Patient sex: M
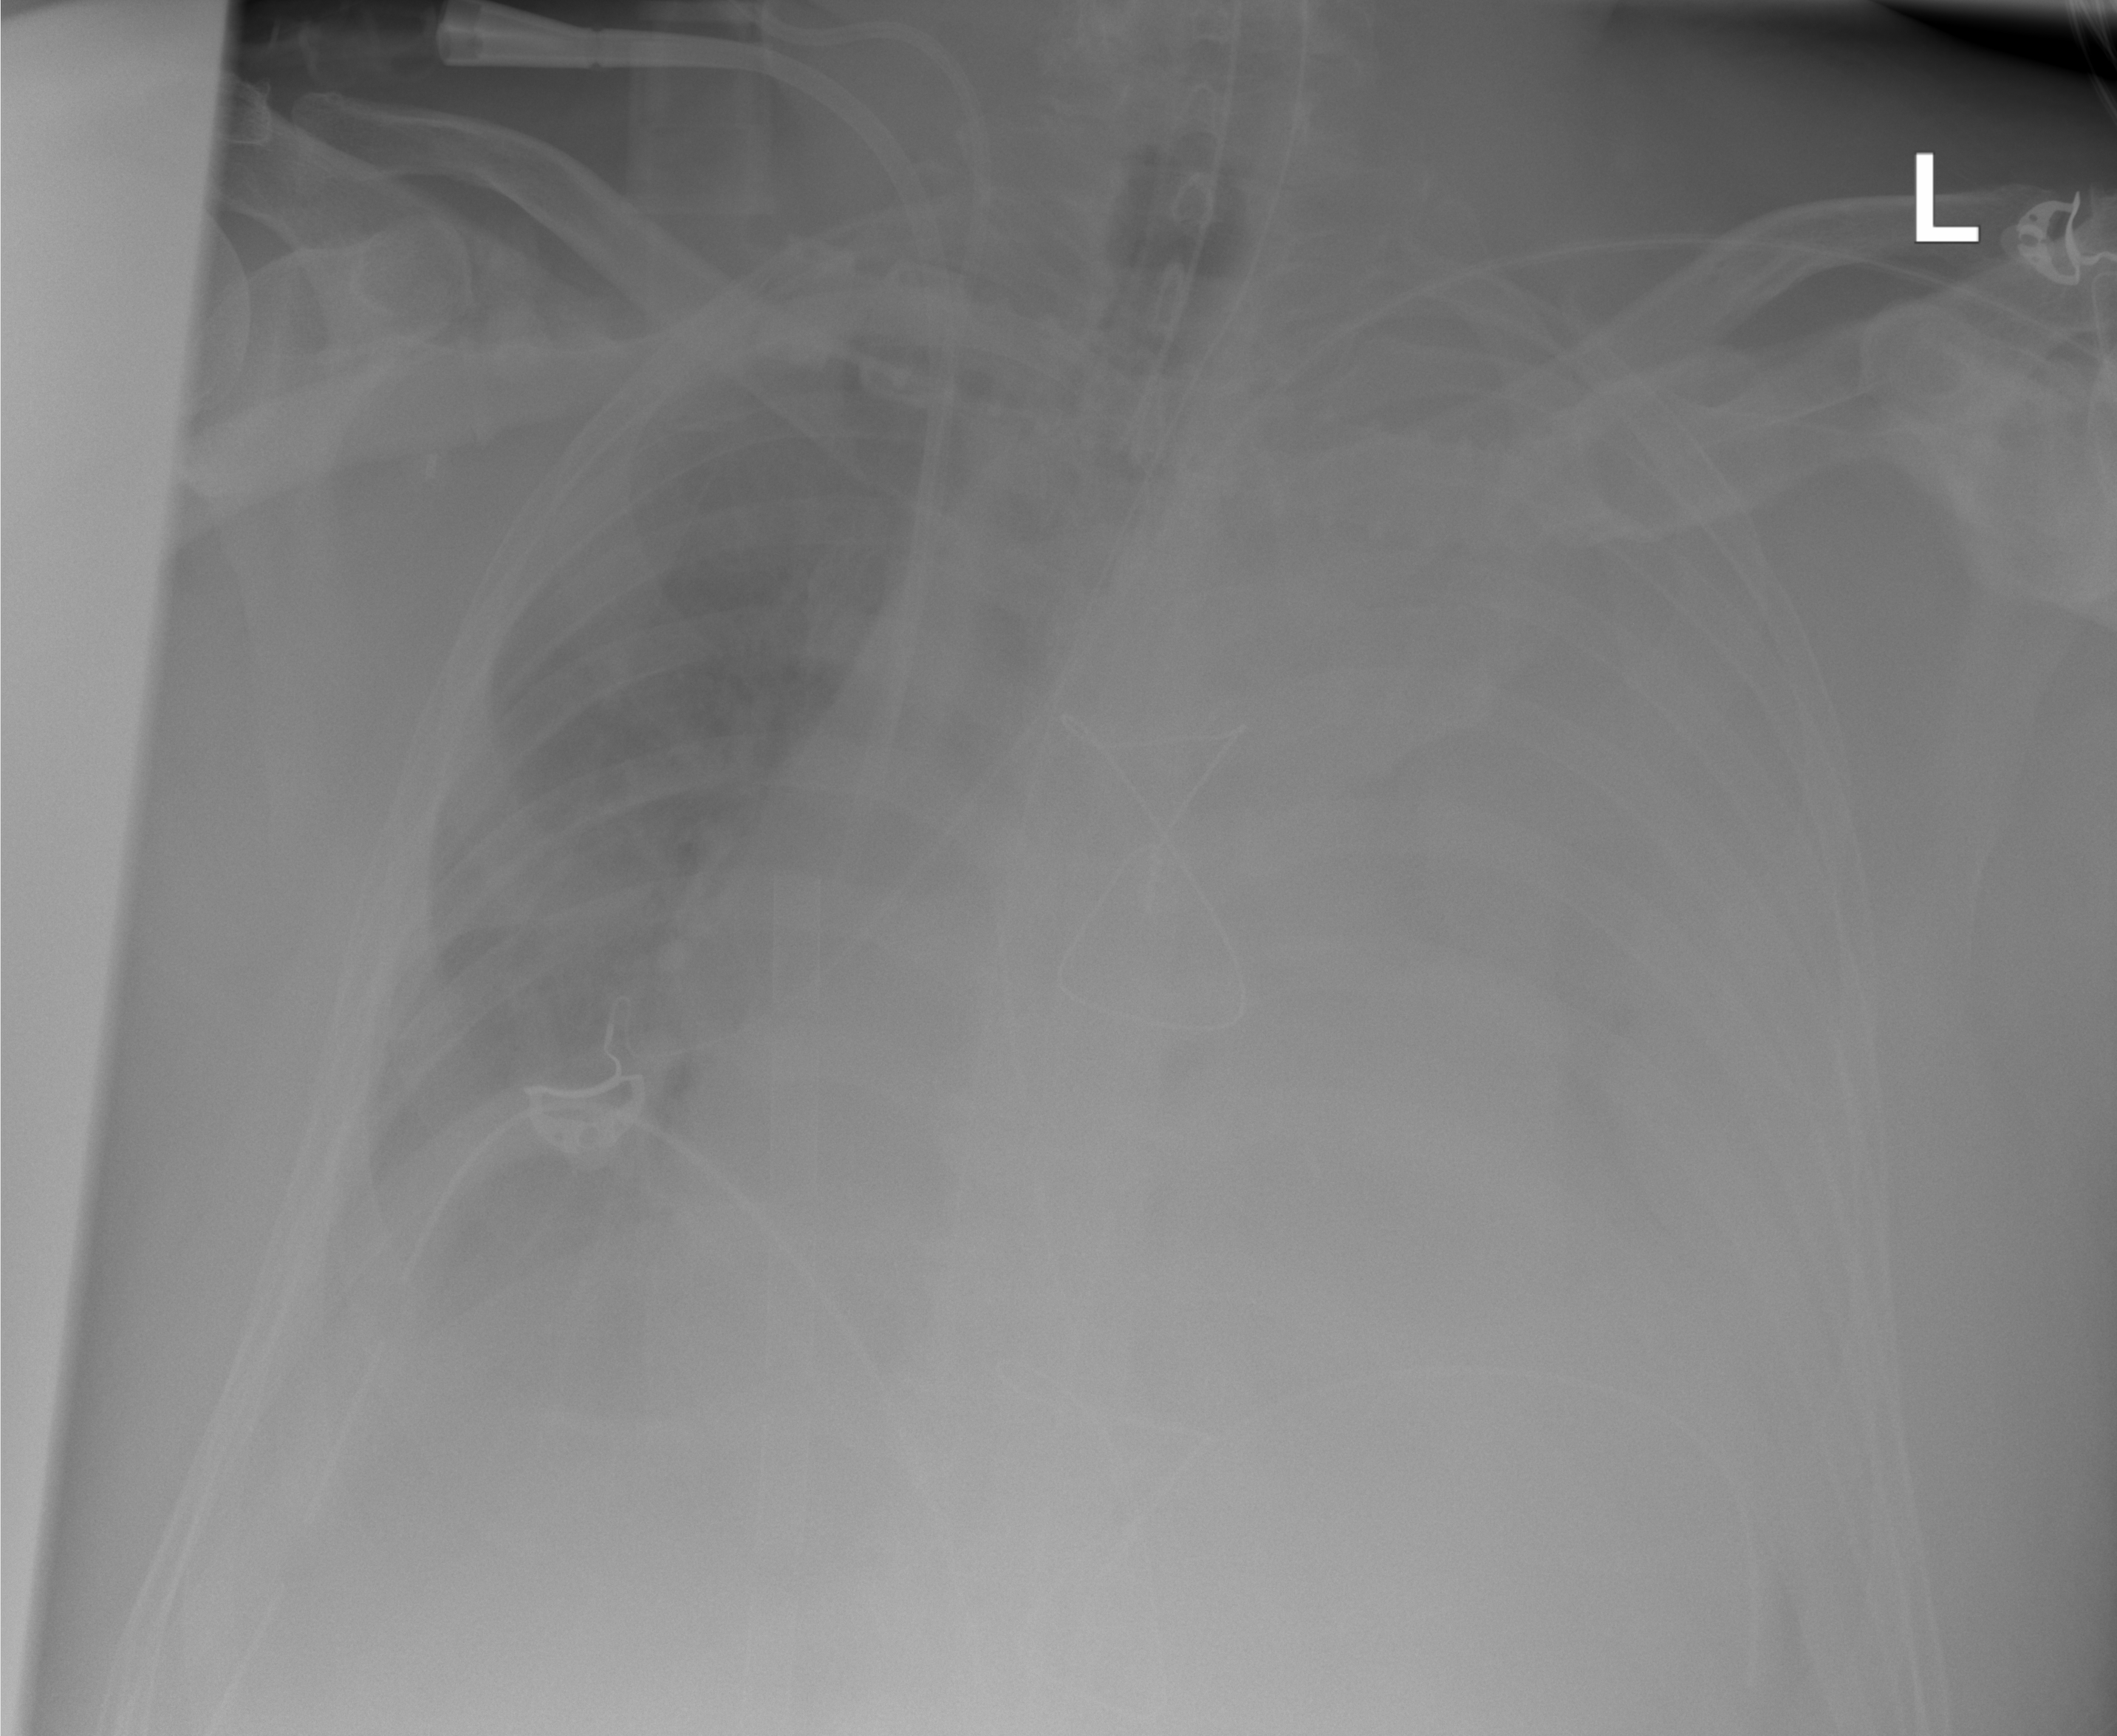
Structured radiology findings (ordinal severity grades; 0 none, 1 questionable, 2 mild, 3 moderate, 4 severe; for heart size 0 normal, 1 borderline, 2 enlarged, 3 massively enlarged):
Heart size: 2
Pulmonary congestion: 0
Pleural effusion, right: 2
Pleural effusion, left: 4
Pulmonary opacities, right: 2
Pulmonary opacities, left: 2
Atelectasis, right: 2
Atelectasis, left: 3